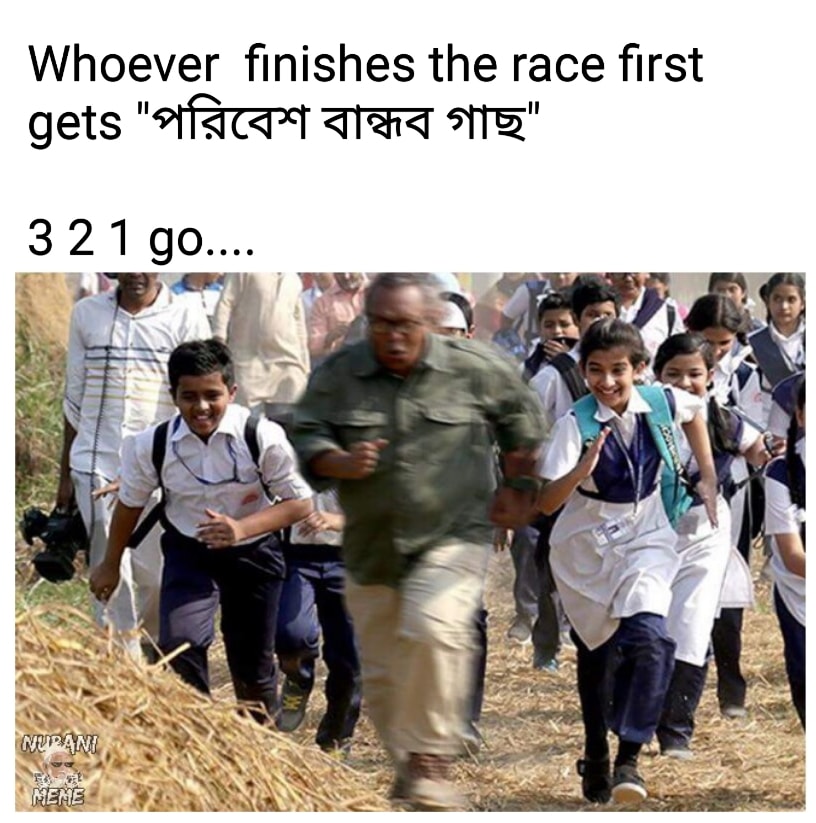
Caption: Whoever finishes the race first gets "পরিবেশ বান্ধব গাছে "    3 2 1 go....
Label: non-hate